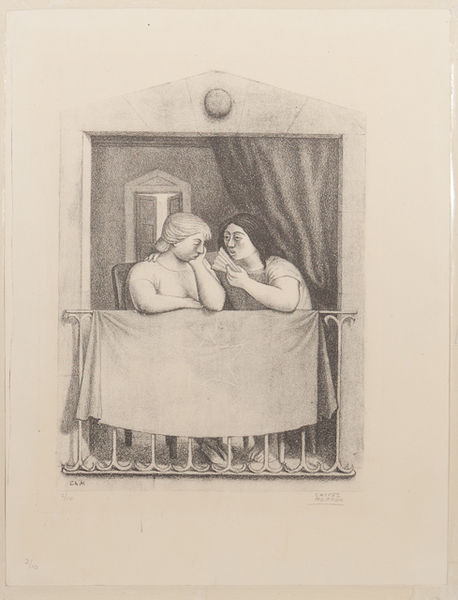
Titel: Conversation Piece
Künstler: José Chávez Morado
Standort: Amherst (Massachusetts, USA)
Institution: Mead Art Museum, Amherst College
Schlagwörter: balcony, chair, curtain, hands, people, white, window, women, black, chat, conversation, discussion, face, friends, gossip, gray, grey, hair, nose, seat, secret, sleeve, table, talk, talking, vorhang, woman, picture, print, sheet, railing, screen, sad, food, man, background, eyes, feet, drawing, black and white, frame, shadow, fabric, mother, sketch, pen, blond, leaning, door, drape, arms, family, pediment, gate, signature, gallery, pencil, legs, cloth, home, shoulders, dry, wide, clothing, tan, doorway, blonde, daughter, fan, thought, friend, wife, neckline, whisper, brunette, windowsill, elbow, sister, parent, deck, fold, comforting, elbows, explain, pleat, cry, balcon, advice, open door, sepia, mediteranean, faceshoulders, share, fn, advise, wift, dinnwe